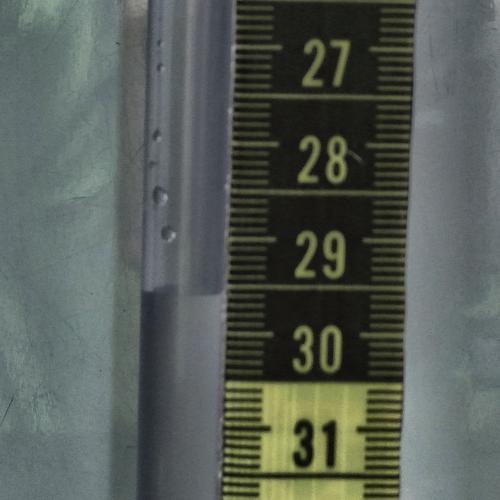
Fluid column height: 29.6 cm